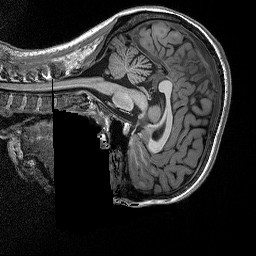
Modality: T1w
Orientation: sagittal
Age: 30
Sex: female
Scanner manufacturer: siemens
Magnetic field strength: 3 T
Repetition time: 2.3 s
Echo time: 0.00298 s